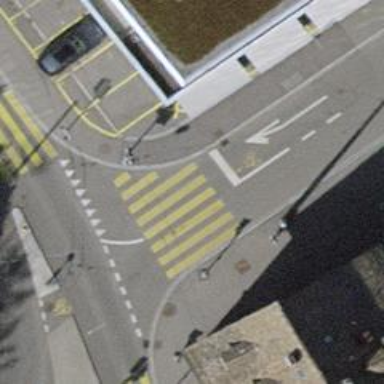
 there are traffic signals and zebra crossing."